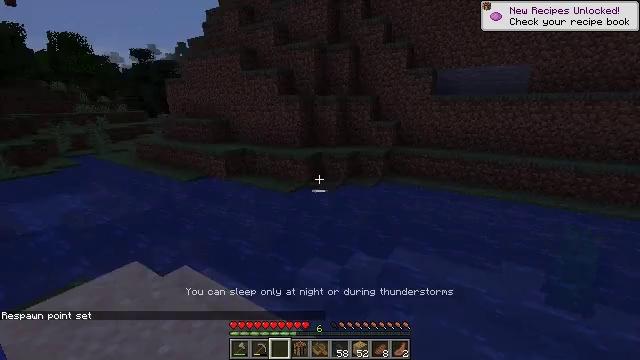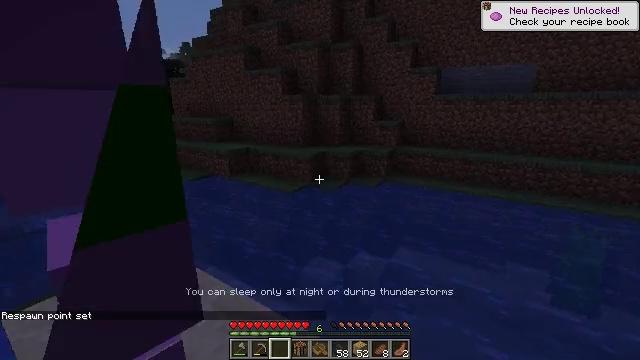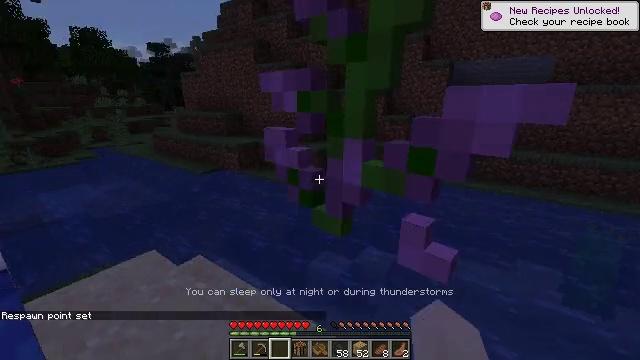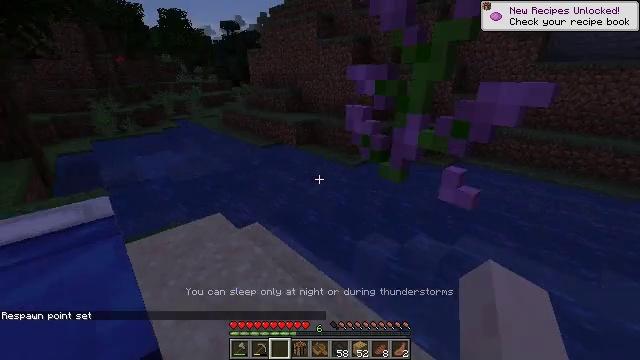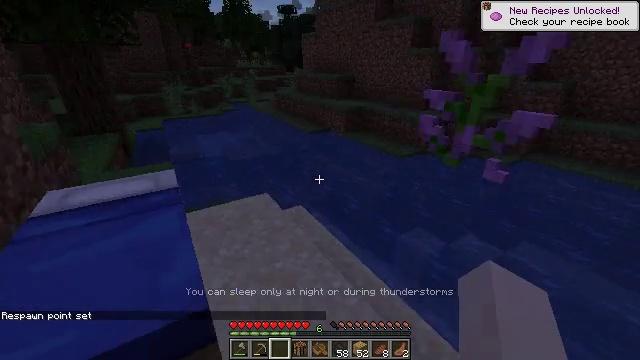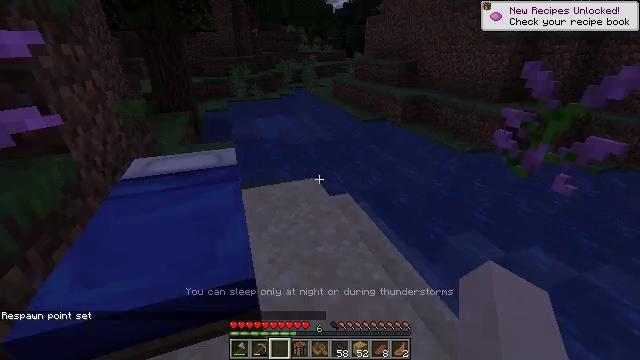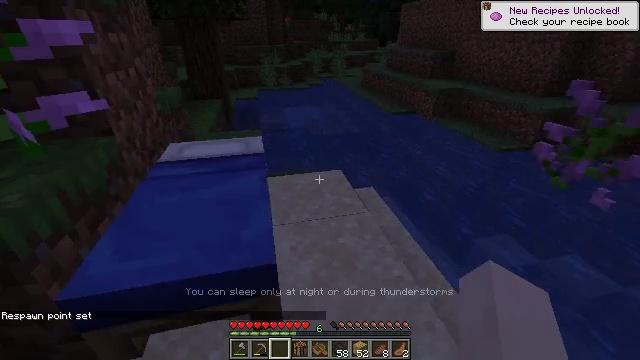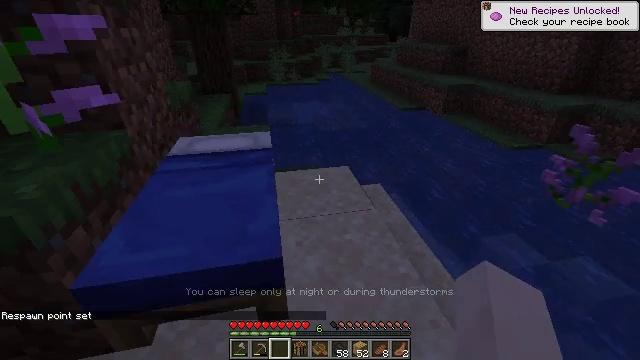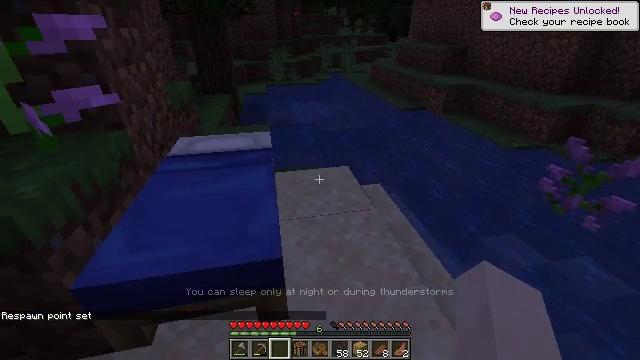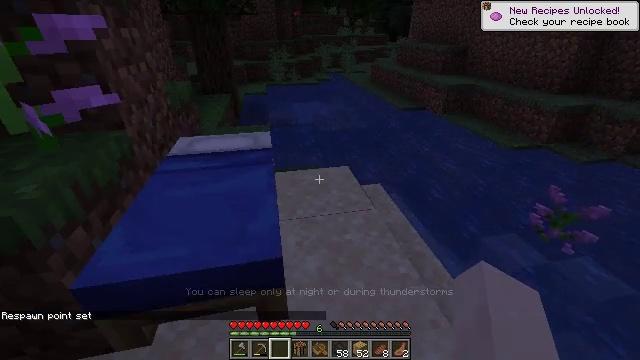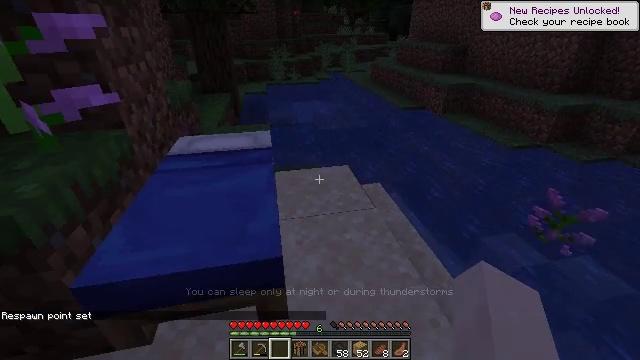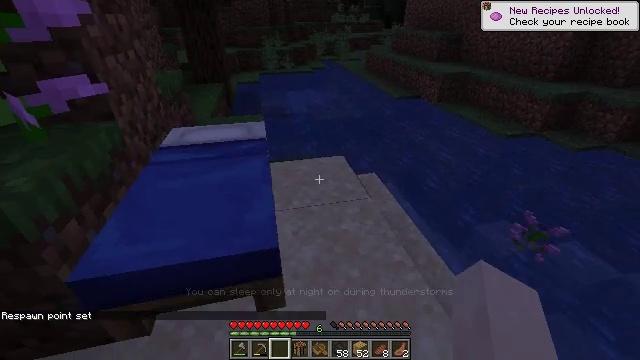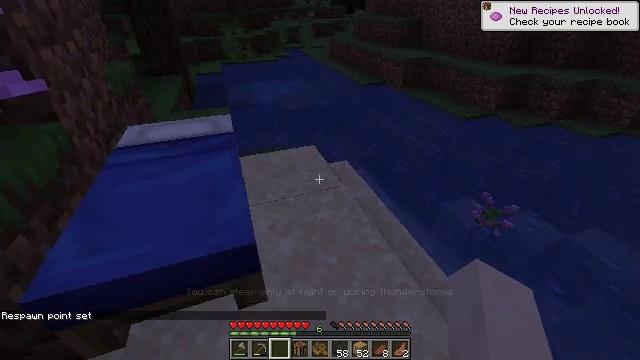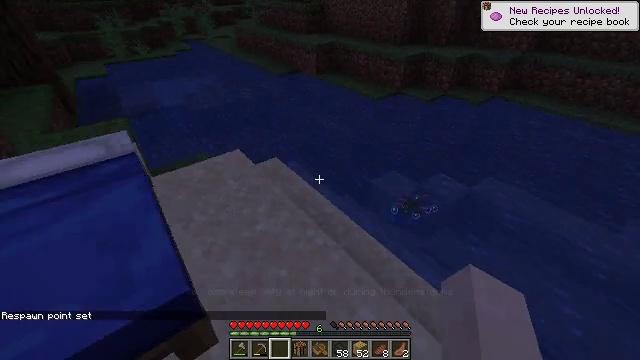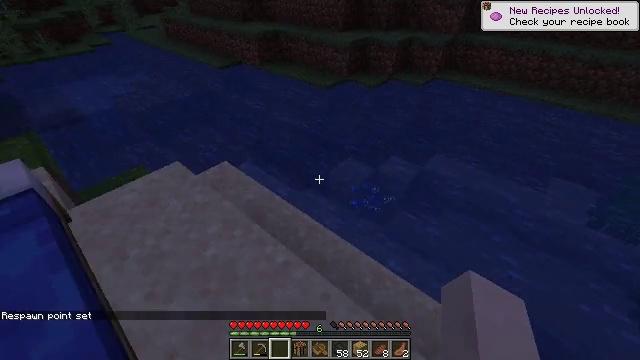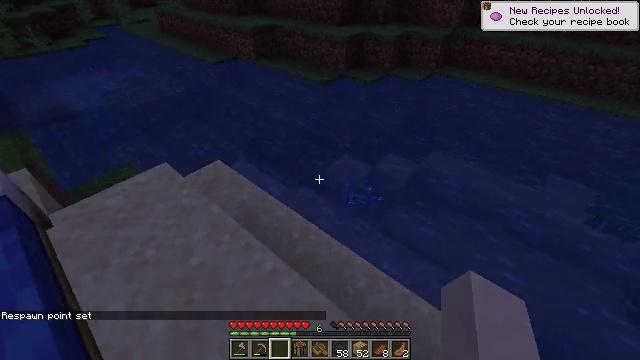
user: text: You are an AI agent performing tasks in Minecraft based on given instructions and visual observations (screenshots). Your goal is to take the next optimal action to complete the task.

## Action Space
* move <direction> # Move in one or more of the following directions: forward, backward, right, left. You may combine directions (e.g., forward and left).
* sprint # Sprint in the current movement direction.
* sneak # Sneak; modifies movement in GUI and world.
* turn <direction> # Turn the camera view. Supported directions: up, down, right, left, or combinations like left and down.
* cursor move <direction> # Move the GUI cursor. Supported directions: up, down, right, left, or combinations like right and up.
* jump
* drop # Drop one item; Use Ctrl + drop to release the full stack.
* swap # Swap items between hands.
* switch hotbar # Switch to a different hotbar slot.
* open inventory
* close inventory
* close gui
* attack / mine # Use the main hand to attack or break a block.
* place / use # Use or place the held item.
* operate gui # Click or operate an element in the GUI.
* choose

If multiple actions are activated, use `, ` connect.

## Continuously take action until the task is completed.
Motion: motion action
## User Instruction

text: Retrieve the blue bed from the ground.
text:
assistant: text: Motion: no_op
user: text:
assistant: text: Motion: turn left and down
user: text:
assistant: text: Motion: turn left and down
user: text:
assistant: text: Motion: turn left and down
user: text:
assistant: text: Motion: turn left and down
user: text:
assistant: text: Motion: turn left and down
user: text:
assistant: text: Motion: turn left
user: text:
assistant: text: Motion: no_op
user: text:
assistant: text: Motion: no_op
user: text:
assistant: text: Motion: no_op
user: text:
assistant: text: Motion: turn right and down
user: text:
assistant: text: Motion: move forward, turn right and down
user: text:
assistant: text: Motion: move forward, turn right and down
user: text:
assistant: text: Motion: move forward and move right, turn right and down
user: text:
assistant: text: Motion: move forward and move right, turn down
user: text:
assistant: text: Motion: move forward and move right, turn down
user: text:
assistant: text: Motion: move forward and move right, turn down
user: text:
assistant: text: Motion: move forward and move right, turn left
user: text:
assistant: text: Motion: move forward, turn left
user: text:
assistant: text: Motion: move forward, turn left and up
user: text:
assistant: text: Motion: move forward, turn left and up
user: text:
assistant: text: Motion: move forward, turn left and up
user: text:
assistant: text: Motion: move forward
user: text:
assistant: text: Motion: move forward
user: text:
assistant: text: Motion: move forward, turn up
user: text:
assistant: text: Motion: move forward, turn up
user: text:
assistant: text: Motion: move forward
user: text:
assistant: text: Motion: move forward
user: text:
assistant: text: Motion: move forward
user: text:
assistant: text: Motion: move forward, turn right